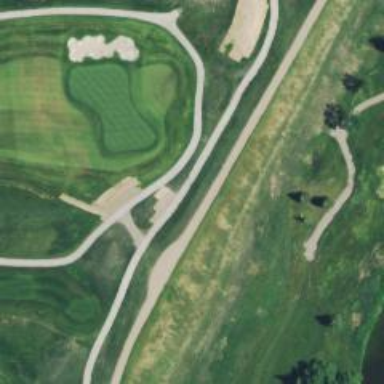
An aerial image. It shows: Path designated for golf carts.